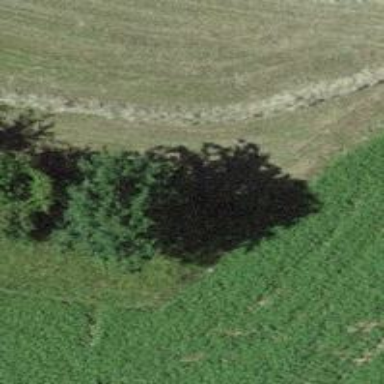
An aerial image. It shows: Row of trees in natural setting.